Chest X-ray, PA view. Patient: 50 years old, sex M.
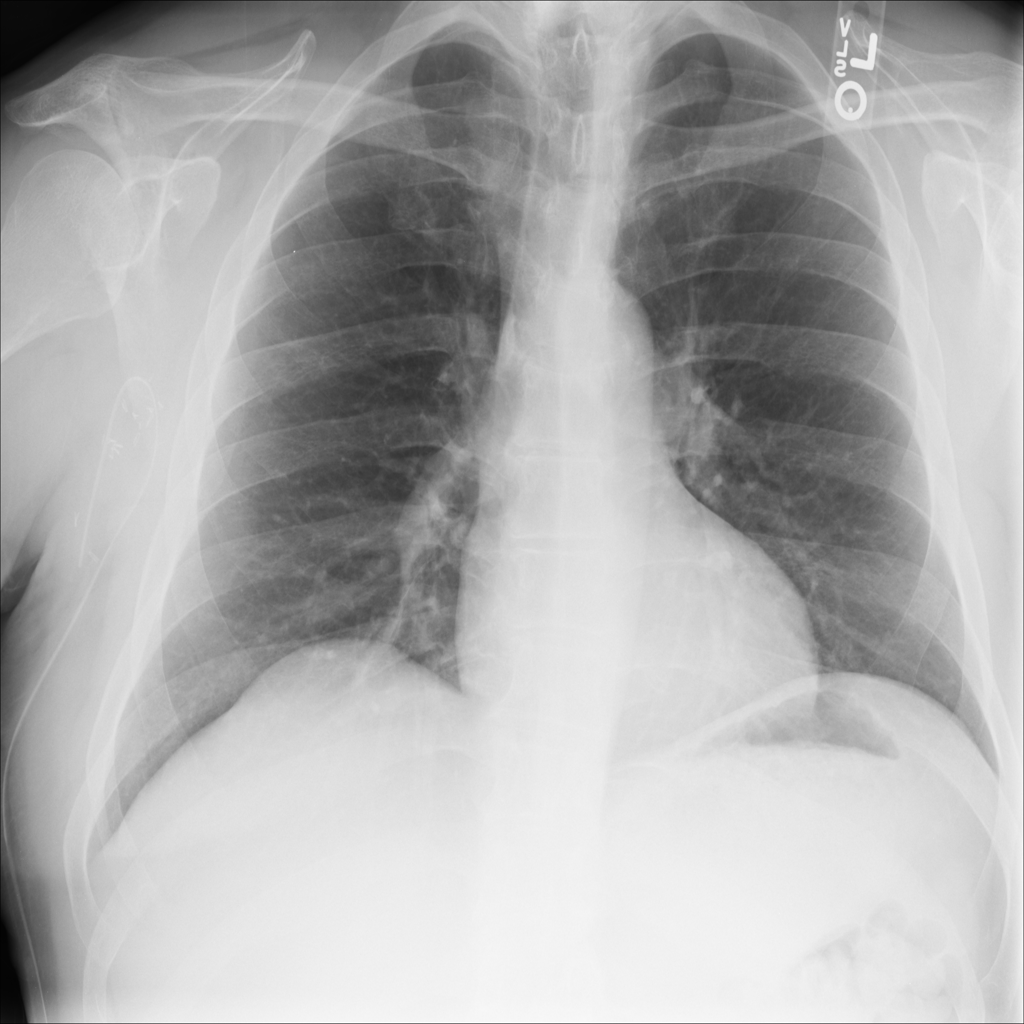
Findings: No Finding